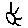
Label: sun